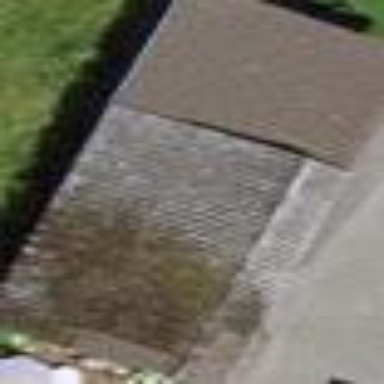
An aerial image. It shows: Rural barn.